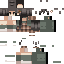
A female human skin with medium skin, wearing brown long hair dressed in a blue hoodie and black pants, featuring a closed mouth.